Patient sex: M
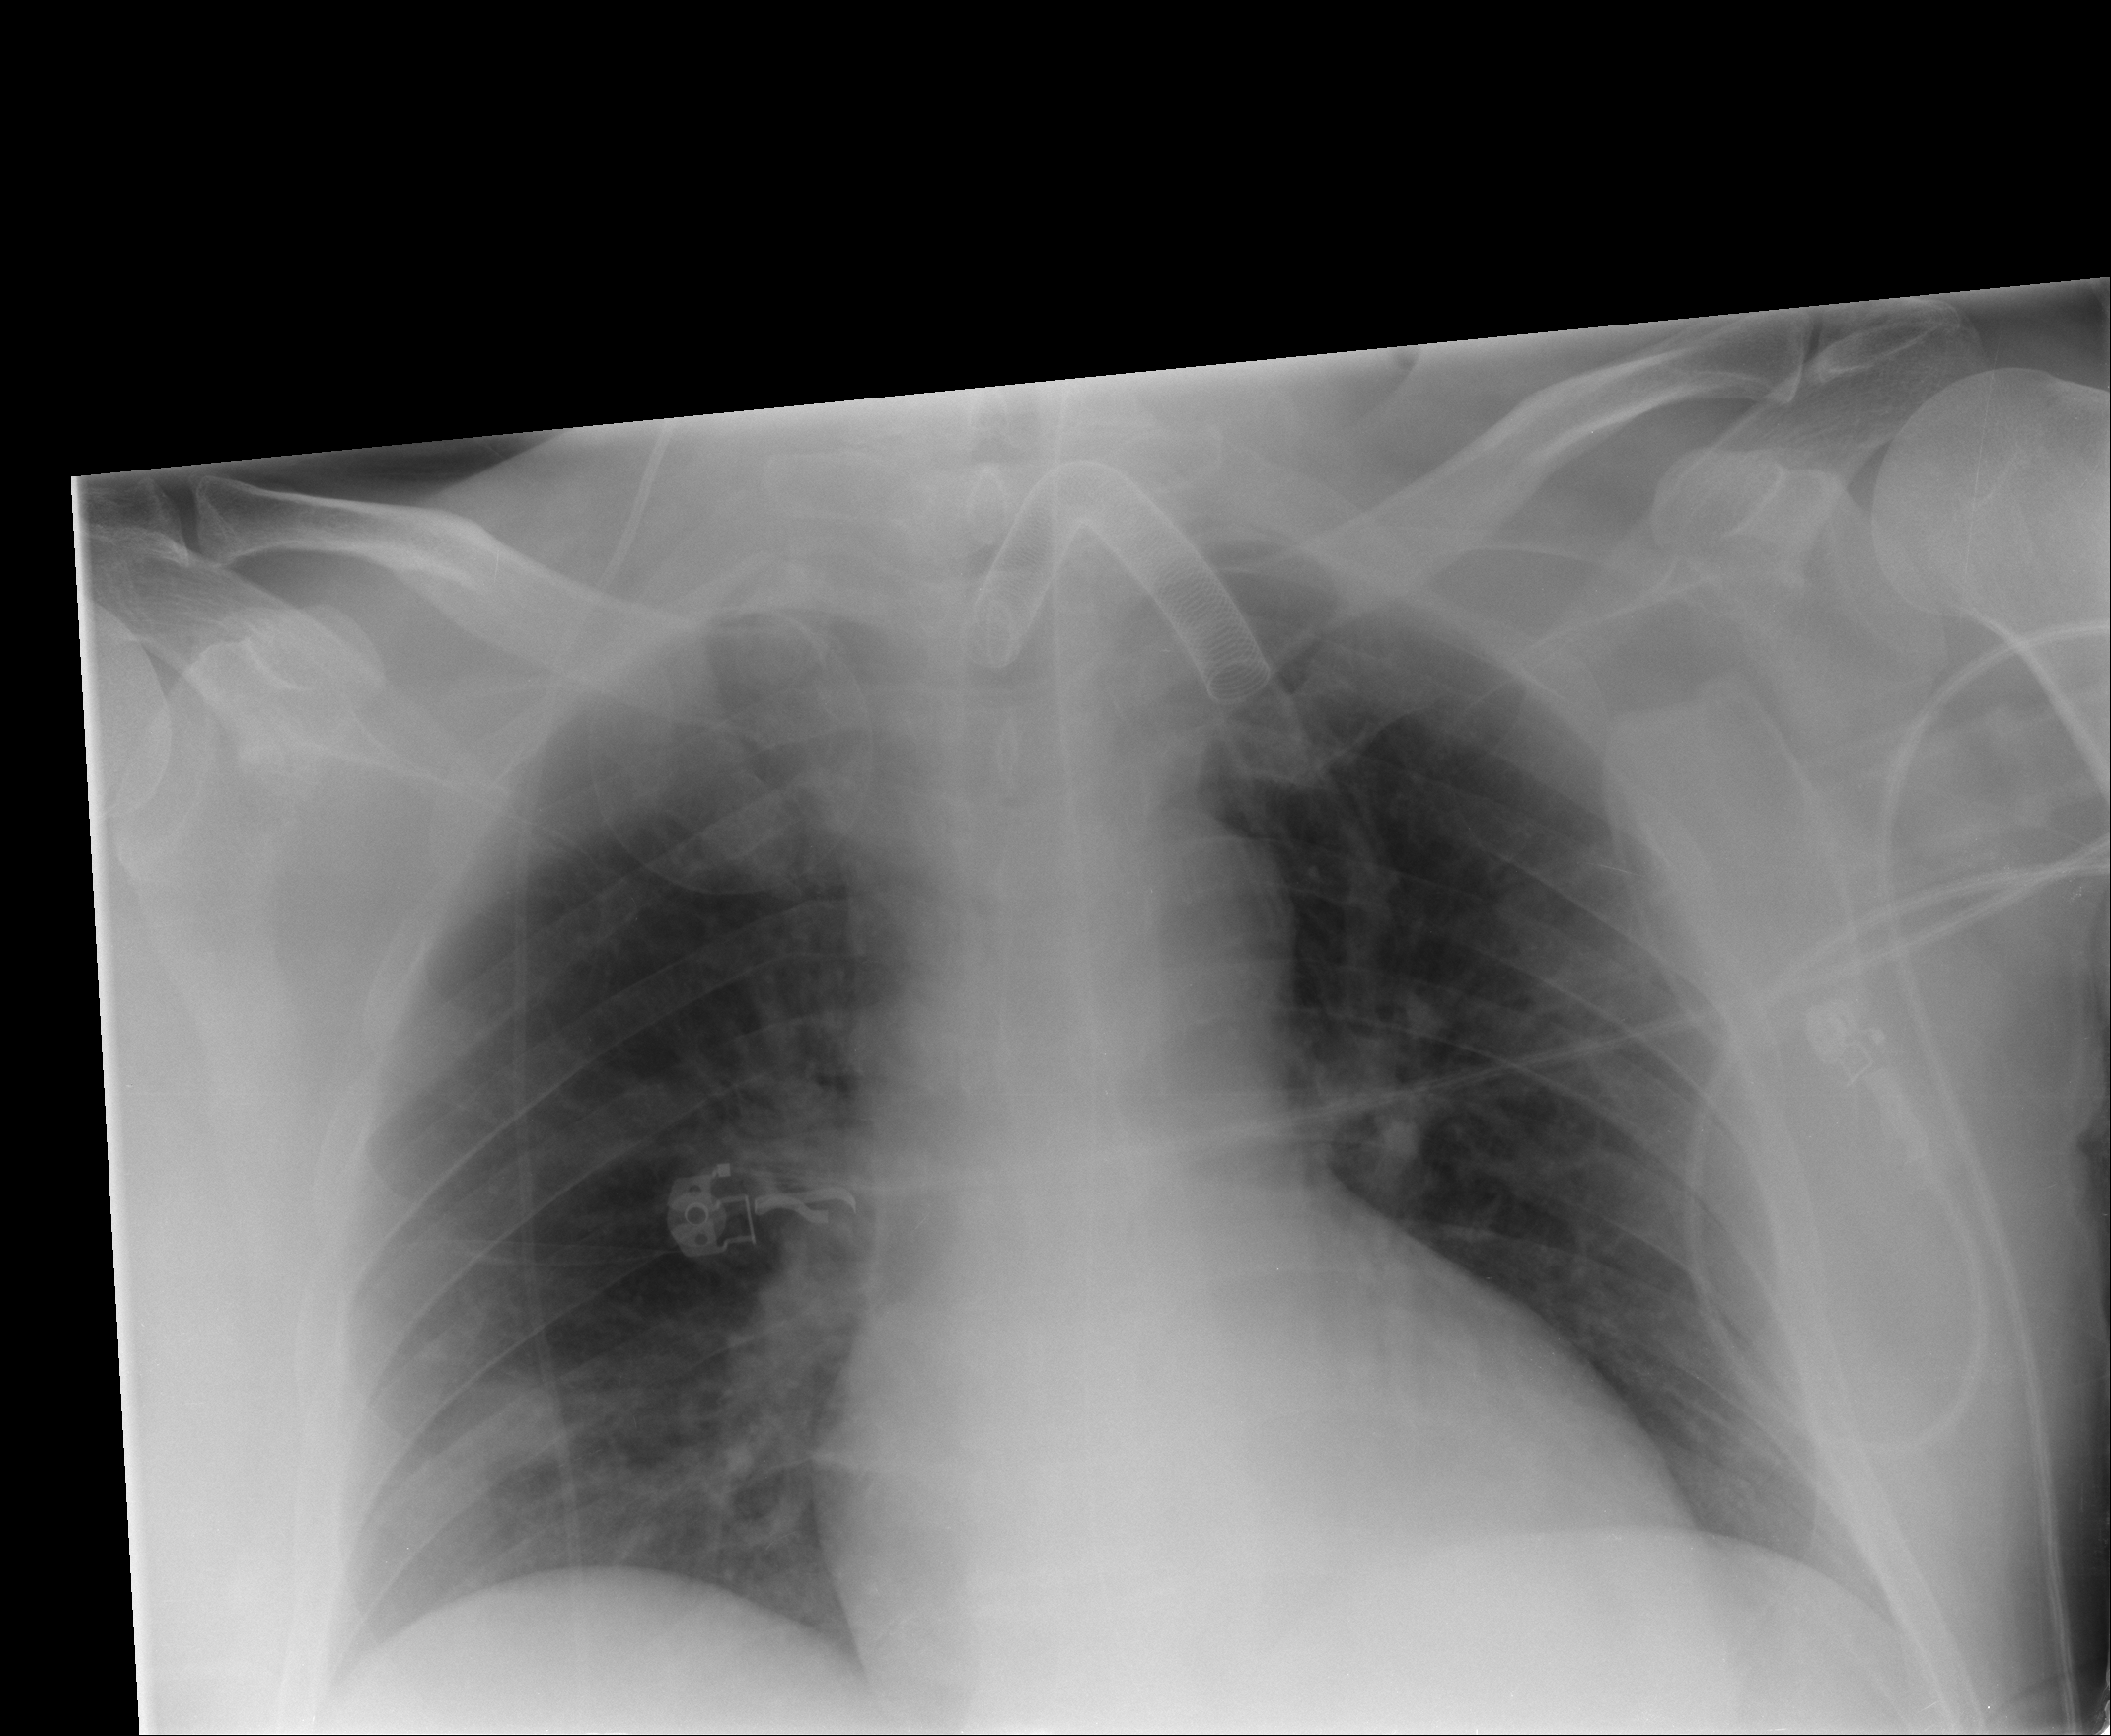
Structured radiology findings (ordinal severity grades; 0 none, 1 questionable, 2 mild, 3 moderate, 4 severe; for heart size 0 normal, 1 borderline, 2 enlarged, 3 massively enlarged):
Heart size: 2
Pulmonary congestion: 1
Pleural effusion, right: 0
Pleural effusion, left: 0
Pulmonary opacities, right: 0
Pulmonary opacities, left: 0
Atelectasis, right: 0
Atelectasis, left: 0